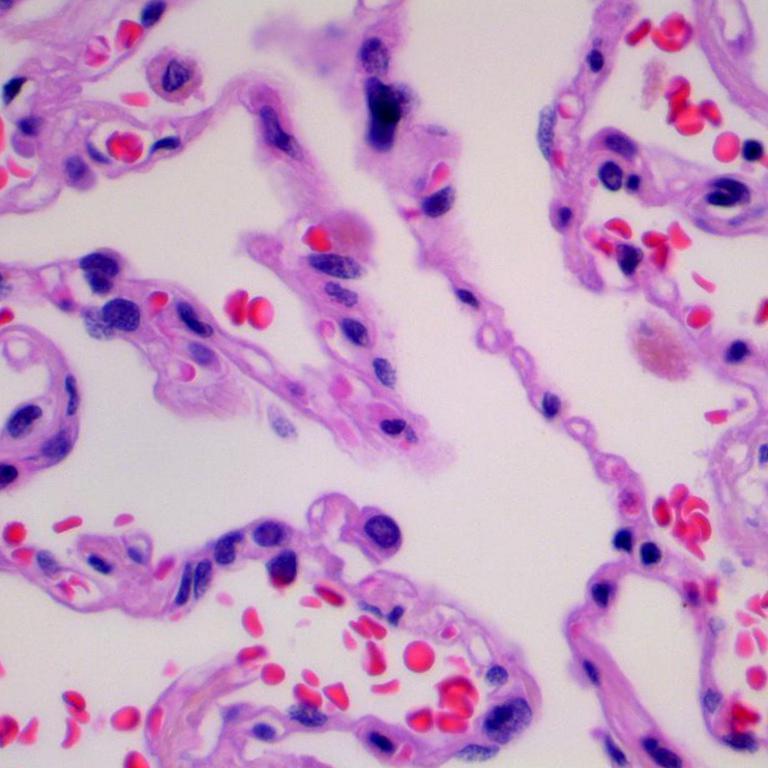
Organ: lung
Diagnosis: benign